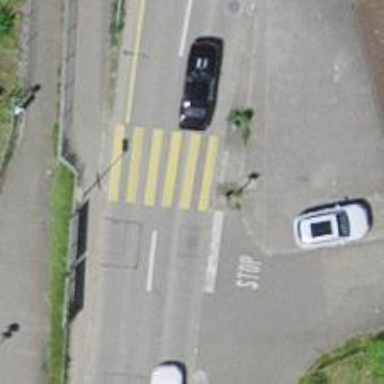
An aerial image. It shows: Uncontrolled zebra crossing on the road.